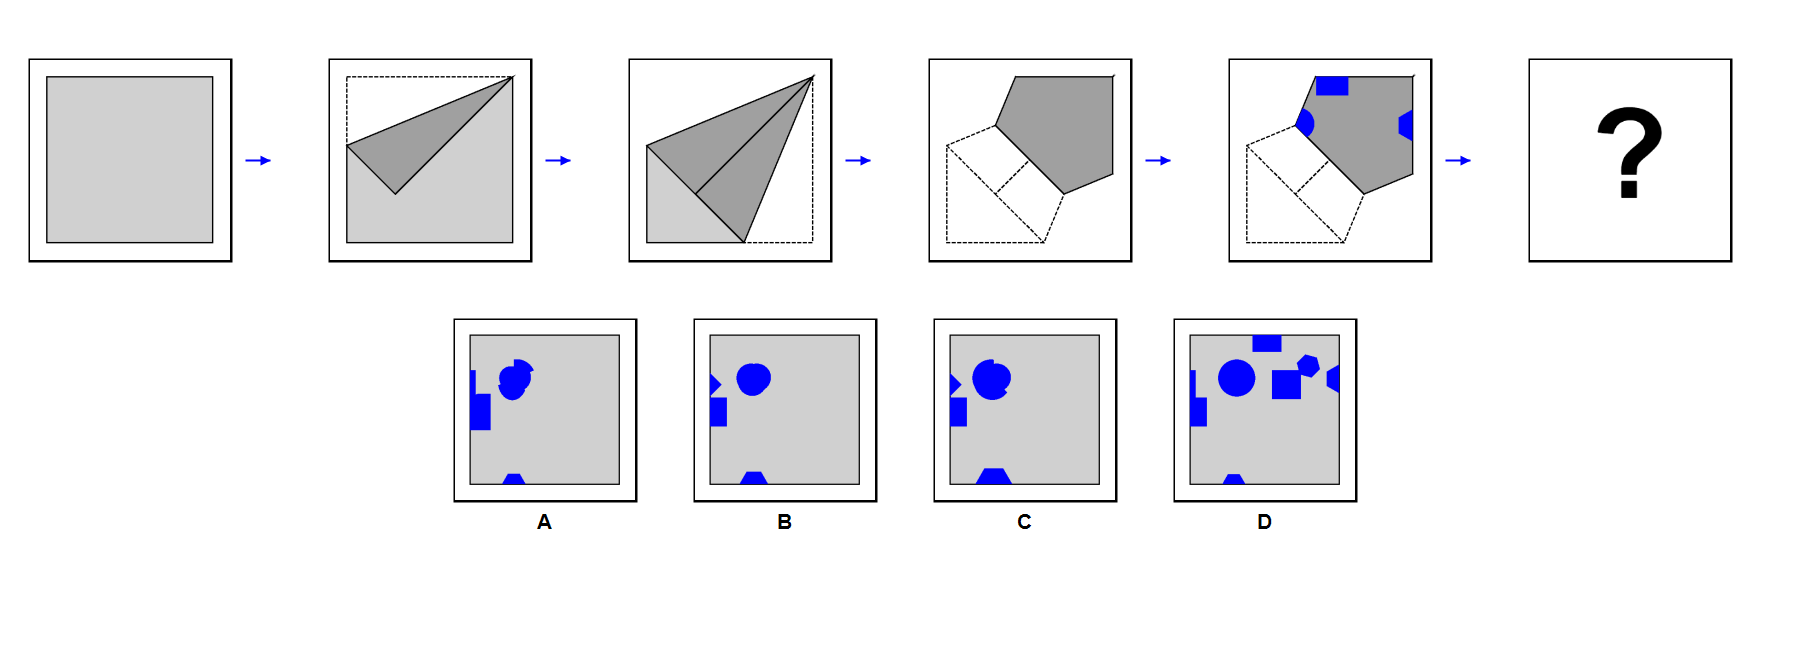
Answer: B